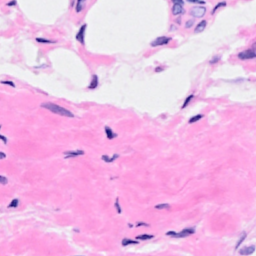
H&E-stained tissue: Breast